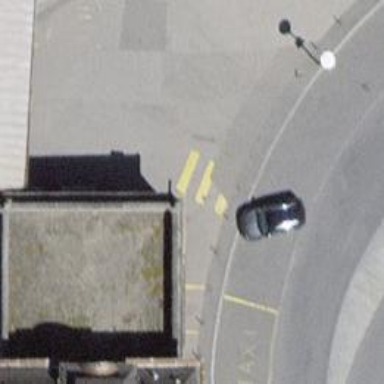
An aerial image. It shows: Bollard.